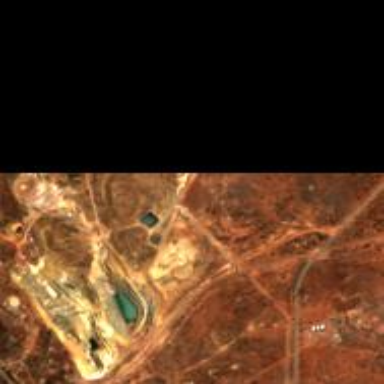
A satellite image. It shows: Industrial area used for mining.